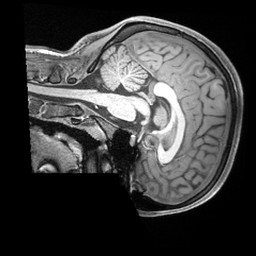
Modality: T1w
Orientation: sagittal
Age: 19
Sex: female
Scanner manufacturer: siemens
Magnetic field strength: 3 T
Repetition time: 2.4 s
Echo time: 0.00226 s